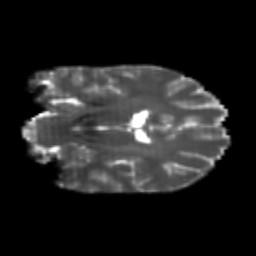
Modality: T2w
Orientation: coronal
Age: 22
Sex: female
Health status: healthy
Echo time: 0.074 s